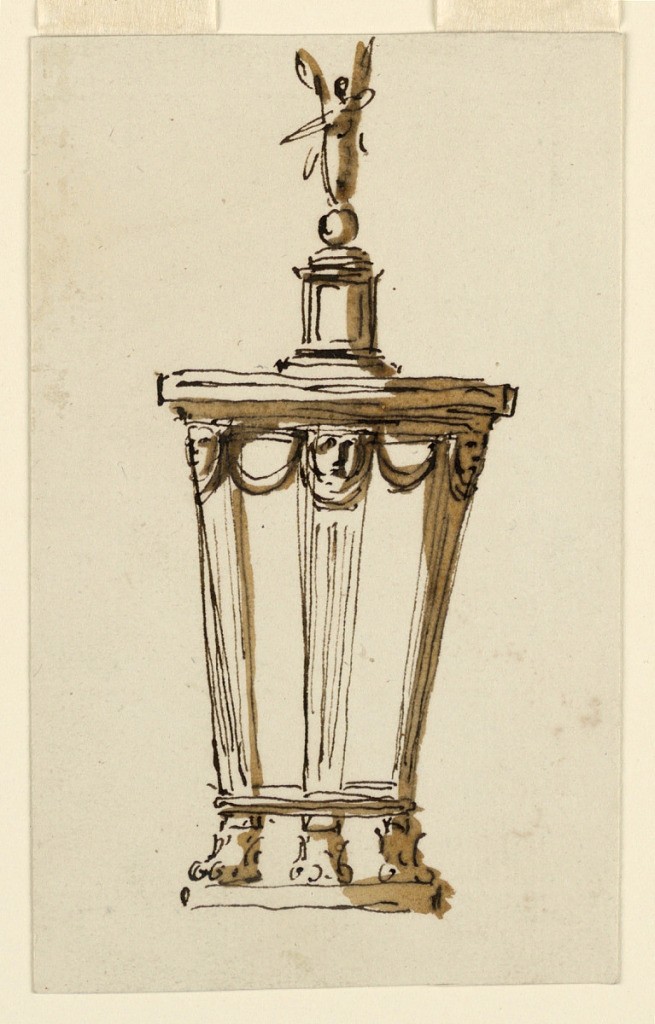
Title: Round table
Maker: Giuseppe Barberi, Italian, 1746–1809
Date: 1746–1809
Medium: Pen and brown ink, brush and brown wash on off-white laid paper
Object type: Drawing
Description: Round console table.